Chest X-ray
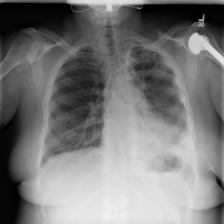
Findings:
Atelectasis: negative
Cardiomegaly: negative
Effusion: negative
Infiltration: negative
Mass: negative
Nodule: negative
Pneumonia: negative
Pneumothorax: negative
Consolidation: negative
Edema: negative
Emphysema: negative
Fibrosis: negative
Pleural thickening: positive
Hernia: negative